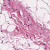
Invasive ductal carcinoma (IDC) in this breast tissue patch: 0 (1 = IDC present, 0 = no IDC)